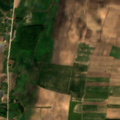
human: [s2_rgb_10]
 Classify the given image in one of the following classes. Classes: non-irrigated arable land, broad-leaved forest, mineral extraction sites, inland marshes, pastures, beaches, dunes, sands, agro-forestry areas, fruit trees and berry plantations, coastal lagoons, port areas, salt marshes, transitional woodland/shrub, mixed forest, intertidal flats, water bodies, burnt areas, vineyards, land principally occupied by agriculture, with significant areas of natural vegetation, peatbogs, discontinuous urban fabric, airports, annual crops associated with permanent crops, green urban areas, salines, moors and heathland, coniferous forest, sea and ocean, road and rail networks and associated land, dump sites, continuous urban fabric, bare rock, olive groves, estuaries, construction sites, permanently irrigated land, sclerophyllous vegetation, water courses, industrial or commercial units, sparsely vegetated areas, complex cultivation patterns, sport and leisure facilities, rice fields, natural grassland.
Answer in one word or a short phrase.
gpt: discontinuous urban fabric, non-irrigated arable land, complex cultivation patterns